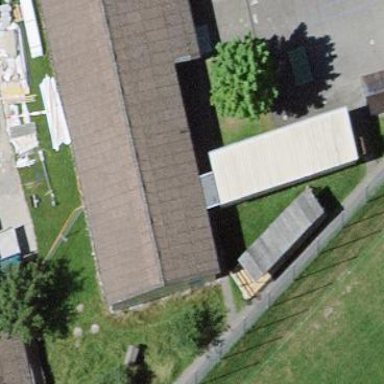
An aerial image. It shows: School building.